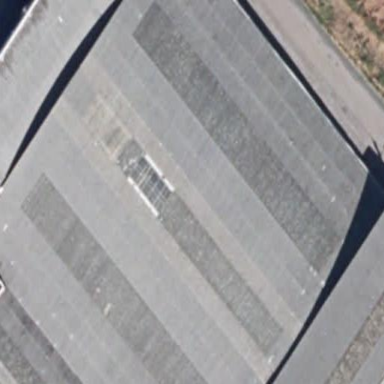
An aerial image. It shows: Warehouse building.